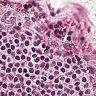
Metastatic tissue present: no